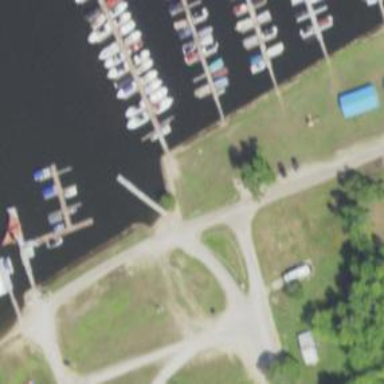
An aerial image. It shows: Slipway on leisure land.